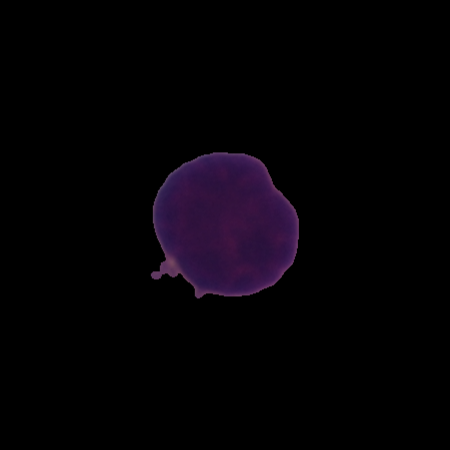
Label: healthy